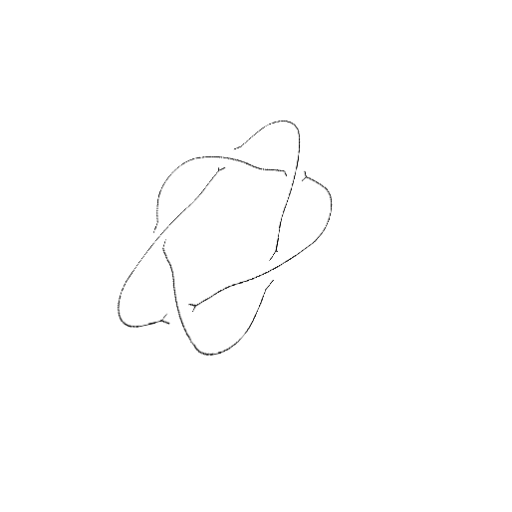
Crossing number: 5